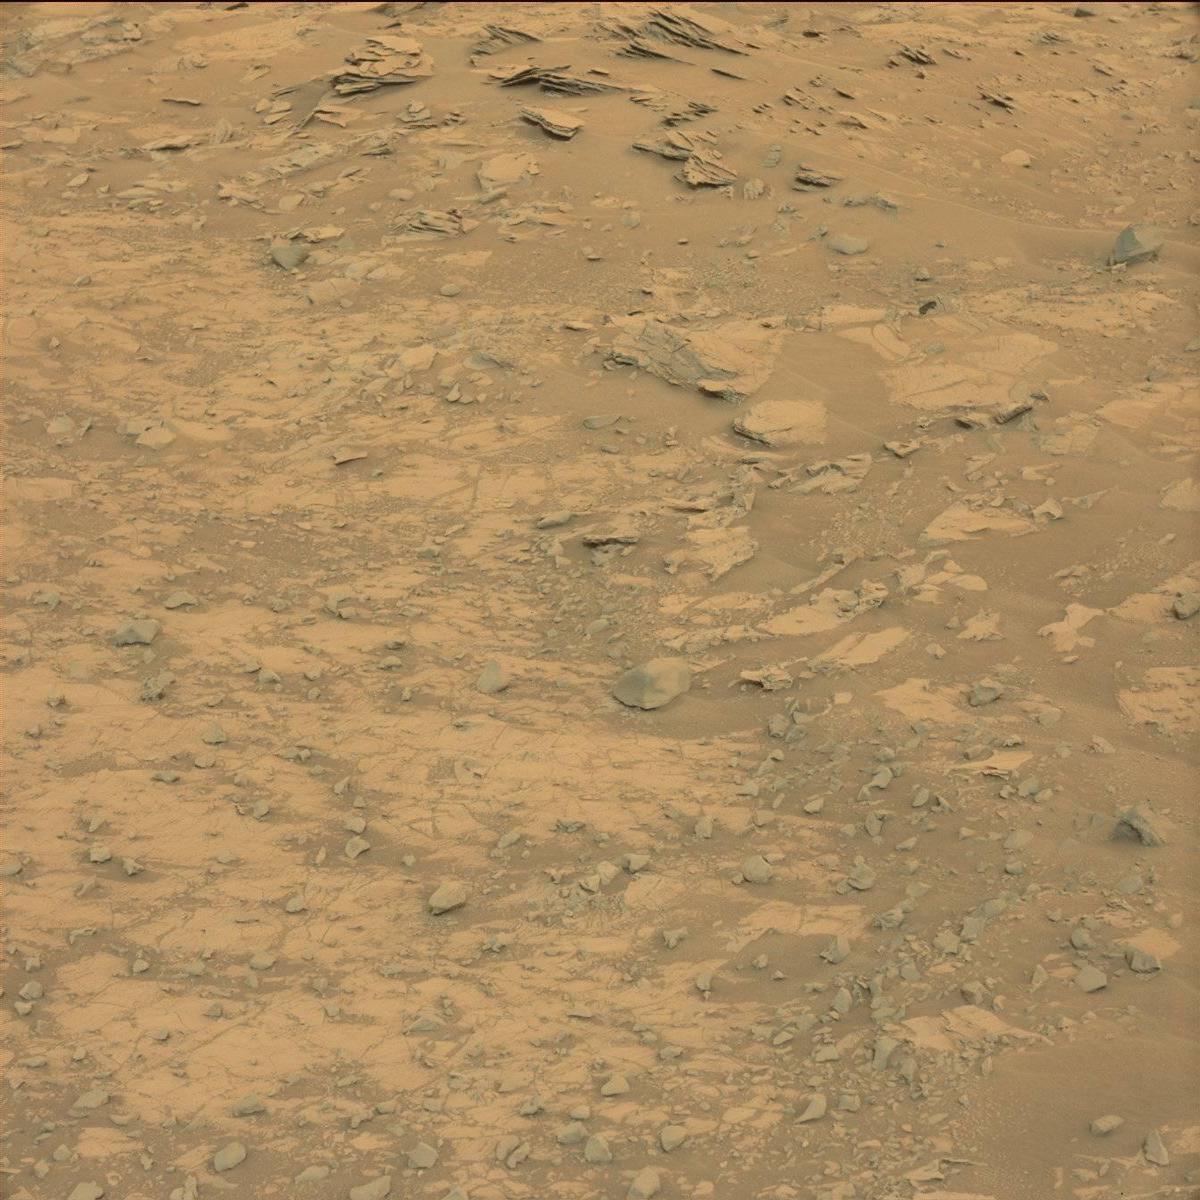
Terrain classes present: Bedrock, Sand / Soil